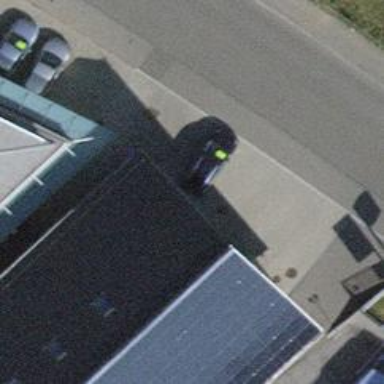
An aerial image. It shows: Charging station.